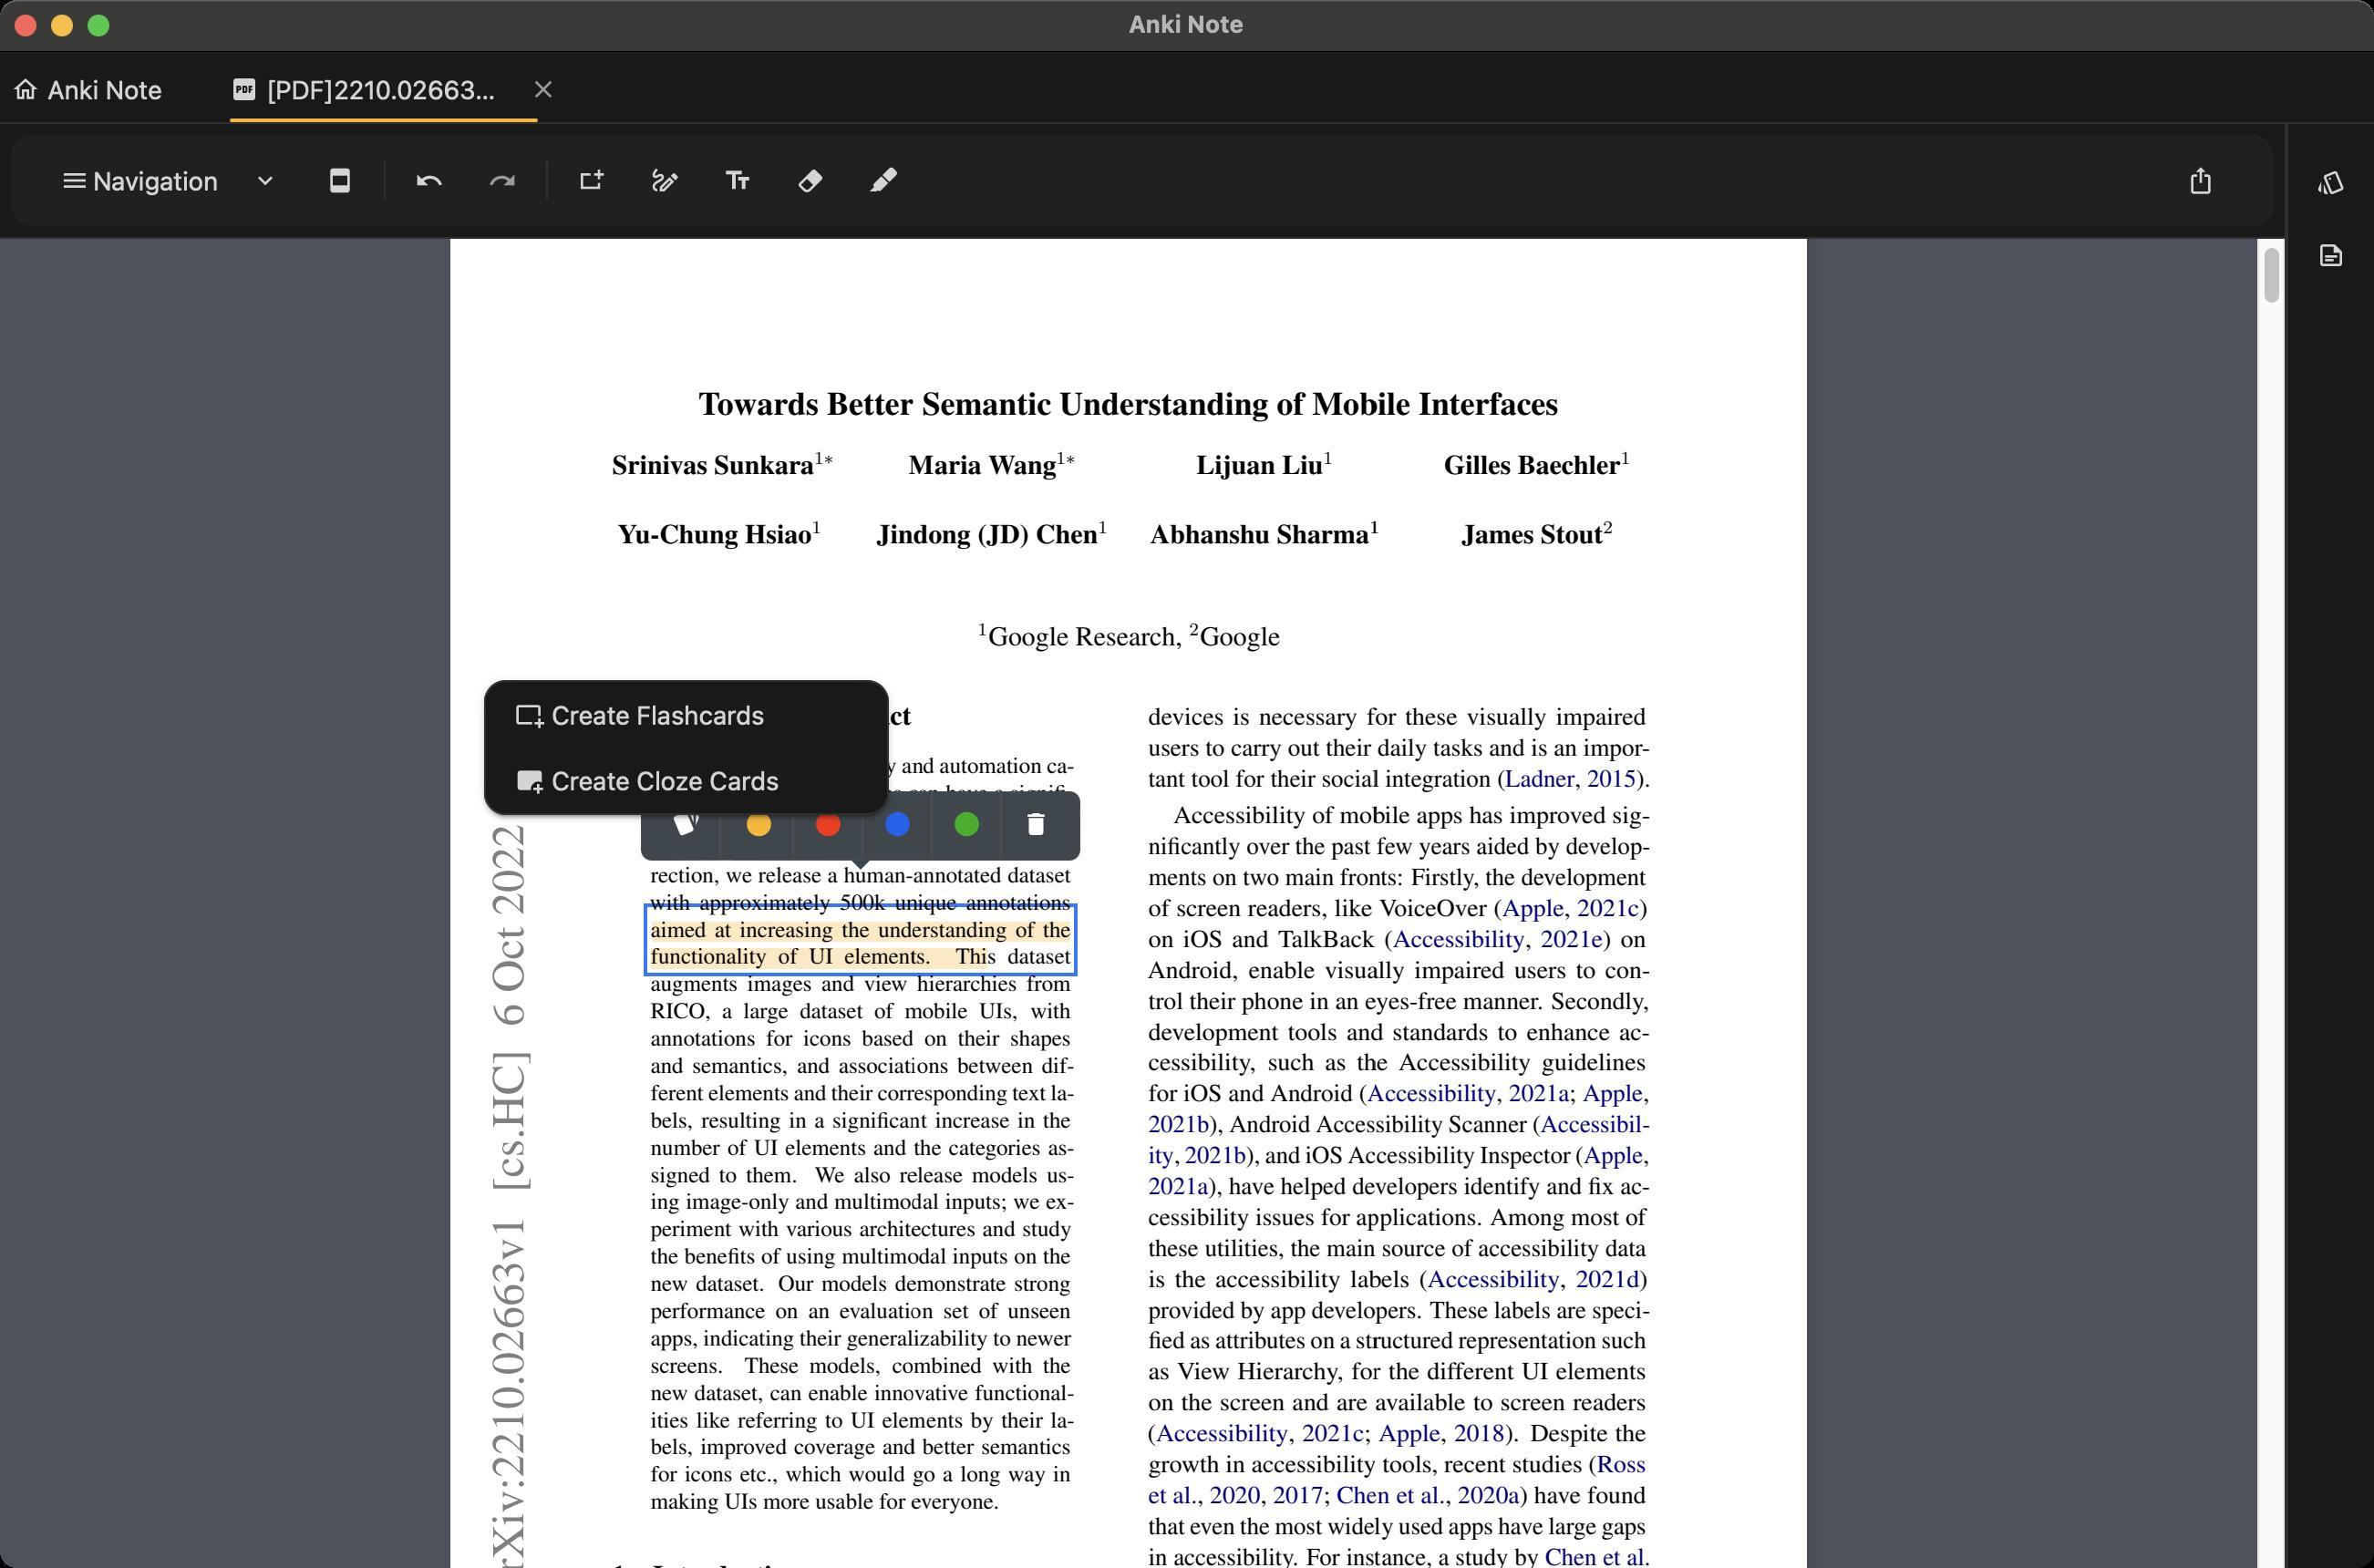
Accessibility tree:
{"name": "Anki_Note", "role": "AXWindow", "description": null, "role_description": "standard window", "value": null, "position": "233.00;83.00", "size": "1302;860", "children": [{"name": null, "role": "AXGroup", "description": null, "role_description": "group", "value": null, "position": "0.00;0.00", "size": "1302;860", "children": [{"name": null, "role": "AXGroup", "description": null, "role_description": "group", "value": null, "position": "0.00;28.00", "size": "1302;832", "children": [{"name": null, "role": "AXGroup", "description": null, "role_description": "group", "value": null, "position": "0.00;28.00", "size": "1302;832", "children": [{"name": "", "role": "AXScrollArea", "description": "", "role_description": "scroll area", "value": "", "position": "0.00;28.00", "size": "1302;832", "children": [{"name": "", "role": "AXWebArea", "description": "Tea Note", "role_description": "HTML content", "value": "", "position": "0.00;28.00", "size": "1302;832", "children": [{"name": "", "role": "AXStaticText", "description": "", "role_description": "text", "value": "home", "position": "6.00;41.00", "size": "16;16", "children": []}, {"name": "", "role": "AXGroup", "description": "", "role_description": "group", "value": "", "position": "26.00;38.00", "size": "63;22", "children": [{"name": "", "role": "AXStaticText", "description": "", "role_description": "text", "value": "Anki Note", "position": "26.00;40.00", "size": "63;18", "children": []}]}, {"name": "", "role": "AXGroup", "description": "", "role_description": "group", "value": "", "position": "6.00;65.00", "size": "97;2", "children": []}, {"name": "", "role": "AXStaticText", "description": "", "role_description": "text", "value": null, "position": "126.00;41.00", "size": "16;16", "children": []}, {"name": "", "role": "AXGroup", "description": "", "role_description": "group", "value": "", "position": "146.00;38.00", "size": "130;22", "children": [{"name": "", "role": "AXStaticText", "description": "", "role_description": "text", "value": "[PDF]2210.02663v1.pdf", "position": "146.00;40.00", "size": "125;18", "children": []}]}, {"name": "", "role": "AXGroup", "description": "", "role_description": "group", "value": "", "position": "282.00;31.00", "size": "32;36", "children": [{"name": "", "role": "AXStaticText", "description": "", "role_description": "text", "value": "close", "position": "290.00;41.00", "size": "16;16", "children": []}]}, {"name": "", "role": "AXGroup", "description": "", "role_description": "group", "value": "", "position": "126.00;65.00", "size": "169;2", "children": []}, {"name": "", "role": "AXStaticText", "description": "", "role_description": "text", "value": "menu", "position": "33.00;91.00", "size": "16;16", "children": []}, {"name": "", "role": "AXStaticText", "description": "", "role_description": "text", "value": "Navigation", "position": "51.00;90.00", "size": "69;18", "children": []}, {"name": "", "role": "AXStaticText", "description": "", "role_description": "text", "value": "expand_more", "position": "137.00;91.00", "size": "17;16", "children": []}, {"name": "", "role": "AXGroup", "description": "", "role_description": "group", "value": "", "position": "170.00;83.00", "size": "33;32", "children": [{"name": "", "role": "AXStaticText", "description": "", "role_description": "text", "value": null, "position": "178.00;91.00", "size": "17;16", "children": []}]}, {"name": "", "role": "AXStaticText", "description": "", "role_description": "text", "value": "|", "position": "209.00;90.00", "size": "4;18", "children": []}, {"name": "", "role": "AXStaticText", "description": "", "role_description": "text", "value": "undo", "position": "227.00;91.00", "size": "17;16", "children": []}, {"name": "", "role": "AXStaticText", "description": "", "role_description": "text", "value": "redo", "position": "267.00;91.00", "size": "17;16", "children": []}, {"name": "", "role": "AXStaticText", "description": "", "role_description": "text", "value": "|", "position": "298.00;90.00", "size": "4;18", "children": []}, {"name": "", "role": "AXStaticText", "description": "", "role_description": "text", "value": null, "position": "316.00;91.00", "size": "17;16", "children": []}, {"name": "", "role": "AXStaticText", "description": "", "role_description": "text", "value": "draw", "position": "356.00;91.00", "size": "17;16", "children": []}, {"name": "", "role": "AXStaticText", "description": "", "role_description": "text", "value": "text_fields", "position": "396.00;91.00", "size": "17;16", "children": []}, {"name": "", "role": "AXStaticText", "description": "", "role_description": "text", "value": null, "position": "436.00;91.00", "size": "17;16", "children": []}, {"name": "", "role": "AXStaticText", "description": "", "role_description": "text", "value": null, "position": "476.00;91.00", "size": "17;16", "children": []}, {"name": "", "role": "AXGroup", "description": "", "role_description": "group", "value": "", "position": "1191.00;83.00", "size": "32;32", "children": [{"name": "", "role": "AXStaticText", "description": "", "role_description": "text", "value": null, "position": "1199.00;91.00", "size": "16;16", "children": []}]}, {"name": "", "role": "AXScrollArea", "description": "", "role_description": "scroll area", "value": "", "position": "0.00;131.00", "size": "1253;729", "children": [{"name": "", "role": "AXWebArea", "description": "PSPDFKit", "role_description": "HTML content", "value": "", "position": "0.00;131.00", "size": "1253;729", "children": [{"name": "", "role": "AXGroup", "description": "", "role_description": "Document viewport", "value": "", "position": "0.00;131.00", "size": "1253;729", "children": [{"name": "", "role": "AXGroup", "description": "", "role_description": "group", "value": "", "position": "494.00;138.00", "size": "744;6439", "children": [{"name": "", "role": "AXGroup", "description": "", "role_description": "group", "value": "", "position": "247.00;118.00", "size": "991;1073", "children": [{"name": "", "role": "AXGroup", "description": "Page 1", "role_description": "group", "value": "", "position": "247.00;118.00", "size": "744;1053", "children": []}, {"name": "", "role": "AXGroup", "description": "", "role_description": "group", "value": "", "position": "555.00;143.00", "size": "745;1052", "children": []}, {"name": "", "role": "AXGroup", "description": "", "role_description": "group", "value": "", "position": "370.00;128.00", "size": "492;637", "children": []}, {"name": "", "role": "AXGroup", "description": "", "role_description": "group", "value": "", "position": "0.00;131.00", "size": "0;0", "children": []}, {"name": "", "role": "AXStaticText", "description": "", "role_description": "text", "value": "Towards Better Semantic Understanding of Mobile Interfaces Srinivas Sunkara1∗ Maria Wang1∗ Lijuan Liu1 Gilles Baechler1 Yu-Chung Hsiao1 Jindong (JD) Chen1 Abhanshu Sharma1 James Stout2 1Google Research, 2Google Abstract Improving the accessibility and automation ca- pabilities of mobile devices can have a signifi- cant positive impact on the daily lives of count- less users. To stimulate research in this di- rection, we release a human-annotated dataset with approximately 500k unique annotations aimed at increasing the understanding of the functionality of UI elements. This dataset augments images and view hierarchies from RICO, a large dataset of mobile UIs, with annotations for icons based on their shapes and semantics, and associations between dif- ferent elements and their corresponding text la- bels, resulting in a significant increase in the number of UI elements and the categories as- signed to them. We also release models us- ing image-only and multimodal inputs; we ex- periment with various architectures and study the benefits of using multimodal inputs on the new dataset. Our models demonstrate strong performance on an evaluation set of unseen apps, indicating their generalizability to newer screens. These models, combined with the new dataset, can enable innovative functional- ities like referring to UI elements by their la- bels, improved coverage and better semantics for icons etc., which would go a long way in making UIs more usable for everyone. 1 Introduction Mobile devices like phones and tablets have be- come ubiquitous and indispensable to carry out our daily activities. It is not an exaggeration to say that usage of mobile devices is becoming a re- quirement for full participation in society. Recent reports from the WHO and others (Organization, 2021; Peter Ackland and Bourne, 2017) estimate that around 2.2 billion people across the world have some form of vision impairment, out of which 36 million people are blind. Accessibility of mobile *Equal contribution, correspondence: {srini- vasksun,mariawang}@google.com devices is necessary for these visually impaired users to carry out their daily tasks and is an impor- tant tool for their social integration (Ladner, 2015). Accessibility of mobile apps has improved sig- nificantly over the past few years aided by develop- ments on two main fronts: Firstly, the development of screen readers, like VoiceOver (Apple, 2021c) on iOS and TalkBack (Accessibility, 2021e) on Android, enable visually impaired users to con- trol their phone in an eyes-free manner. Secondly, development tools and standards to enhance ac- cessibility, such as the Accessibility guidelines for iOS and Android (Accessibility, 2021a; Apple, 2021b), Android Accessibility Scanner (Accessibil- ity, 2021b), and iOS Accessibility Inspector (Apple, 2021a), have helped developers identify and fix ac- cessibility issues for applications. Among most of these utilities, the main source of accessibility data is the accessibility labels (Accessibility, 2021d) provided by app developers. These labels are speci- fied as attributes on a structured representation such as View Hierarchy, for the different UI elements on the screen and are available to screen readers (Accessibility, 2021c; Apple, 2018). Despite the growth in accessibility tools, recent studies (Ross et al., 2020, 2017; Chen et al., 2020a) have found that even the most widely used apps have large gaps in accessibility. For instance, a study by Chen et al. (2020a) of more than 7k apps and 279k screens re- vealed that around 77% of the apps and 60% of the screens had at least one element without explicit labels. Similarly, Ross et al. (2020) found that, in a population of 10k apps, 53% of the Image Button elements were missing labels. In this paper, we attempt to encourage further research into improving mobile device accessibil- ity and increasing device automation by releasing an enhanced version of the RICO dataset (Deka et al., 2017) with high-quality human annotations aimed at semantic understanding of various UI el- ements. Firstly, following a study by Ross et al. arXiv:2210.02663v1 [cs.HC] 6 Oct 2022", "position": "247.00;118.00", "size": "930;1316", "children": []}, {"name": "", "role": "AXGroup", "description": "", "role_description": "group", "value": "", "position": "604.00;519.00", "size": "230;33", "children": [{"name": "", "role": "AXButton", "description": "Annotation: Text Highlight", "role_description": "button", "value": "", "position": "357.00;499.00", "size": "478;53", "children": []}]}, {"name": "", "role": "AXGroup", "description": "", "role_description": "group", "value": "", "position": "0.00;131.00", "size": "0;0", "children": []}, {"name": "", "role": "AXGroup", "description": "", "role_description": "group", "value": "", "position": "780.00;989.00", "size": "75;15", "children": [{"name": "", "role": "AXGroup", "description": "", "role_description": "group", "value": "", "position": "780.00;988.00", "size": "76;16", "children": [{"name": "", "role": "AXLink", "description": "#page=10", "role_description": "link", "value": "", "position": "533.00;968.00", "size": "76;16", "children": []}]}]}, {"name": "", "role": "AXGroup", "description": "", "role_description": "group", "value": "", "position": "581.00;1006.00", "size": "31;14", "children": [{"name": "", "role": "AXGroup", "description": "", "role_description": "group", "value": "", "position": "581.00;1005.00", "size": "31;15", "children": [{"name": "", "role": "AXLink", "description": "#page=10", "role_description": "link", "value": "", "position": "334.00;985.00", "size": "31;15", "children": []}]}]}, {"name": "", "role": "AXGroup", "description": "", "role_description": "group", "value": "", "position": "616.00;1006.00", "size": "151;14", "children": [{"name": "", "role": "AXGroup", "description": "", "role_description": "group", "value": "", "position": "616.00;1005.00", "size": "152;15", "children": [{"name": "", "role": "AXLink", "description": "#page=10", "role_description": "link", "value": "", "position": "369.00;985.00", "size": "152;15", "children": []}]}]}, {"name": "", "role": "AXGroup", "description": "", "role_description": "group", "value": "", "position": "771.00;1006.00", "size": "31;14", "children": [{"name": "", "role": "AXGroup", "description": "", "role_description": "group", "value": "", "position": "771.00;1005.00", "size": "32;15", "children": [{"name": "", "role": "AXLink", "description": "#page=10", "role_description": "link", "value": "", "position": "524.00;985.00", "size": "32;15", "children": []}]}]}, {"name": "", "role": "AXGroup", "description": "", "role_description": "group", "value": "", "position": "1071.00;441.00", "size": "41;15", "children": [{"name": "", "role": "AXGroup", "description": "", "role_description": "group", "value": "", "position": "1071.00;440.00", "size": "41;16", "children": [{"name": "", "role": "AXLink", "description": "#page=9", "role_description": "link", "value": "", "position": "824.00;420.00", "size": "41;16", "children": []}]}]}, {"name": "", "role": "AXGroup", "description": "", "role_description": "group", "value": "", "position": "1116.00;441.00", "size": "30;15", "children": [{"name": "", "role": "AXGroup", "description": "", "role_description": "group", "value": "", "position": "1115.00;440.00", "size": "31;16", "children": [{"name": "", "role": "AXLink", "description": "#page=9", "role_description": "link", "value": "", "position": "868.00;420.00", "size": "31;16", "children": []}]}]}, {"name": "", "role": "AXGroup", "description": "", "role_description": "group", "value": "", "position": "1069.00;512.00", "size": "37;15", "children": [{"name": "", "role": "AXGroup", "description": "", "role_description": "group", "value": "", "position": "1069.00;512.00", "size": "37;15", "children": [{"name": "", "role": "AXLink", "description": "#page=8", "role_description": "link", "value": "", "position": "822.00;492.00", "size": "37;15", "children": []}]}]}, {"name": "", "role": "AXGroup", "description": "", "role_description": "group", "value": "", "position": "1110.00;512.00", "size": "37;15", "children": [{"name": "", "role": "AXGroup", "description": "", "role_description": "group", "value": "", "position": "1110.00;512.00", "size": "38;15", "children": [{"name": "", "role": "AXLink", "description": "#page=8", "role_description": "link", "value": "", "position": "863.00;492.00", "size": "38;15", "children": []}]}]}, {"name": "", "role": "AXGroup", "description": "", "role_description": "group", "value": "", "position": "1009.00;529.00", "size": "76;15", "children": [{"name": "", "role": "AXGroup", "description": "", "role_description": "group", "value": "", "position": "1009.00;528.00", "size": "76;16", "children": [{"name": "", "role": "AXLink", "description": "#page=8", "role_description": "link", "value": "", "position": "762.00;508.00", "size": "76;16", "children": []}]}]}, {"name": "", "role": "AXGroup", "description": "", "role_description": "group", "value": "", "position": "1090.00;529.00", "size": "37;15", "children": [{"name": "", "role": "AXGroup", "description": "", "role_description": "group", "value": "", "position": "1090.00;528.00", "size": "38;16", "children": [{"name": "", "role": "AXLink", "description": "#page=8", "role_description": "link", "value": "", "position": "843.00;508.00", "size": "38;16", "children": []}]}]}, {"name": "", "role": "AXGroup", "description": "", "role_description": "group", "value": "", "position": "995.00;613.00", "size": "74;16", "children": [{"name": "", "role": "AXGroup", "description": "", "role_description": "group", "value": "", "position": "995.00;613.00", "size": "74;16", "children": [{"name": "", "role": "AXLink", "description": "#page=8", "role_description": "link", "value": "", "position": "748.00;593.00", "size": "74;16", "children": []}]}]}, {"name": "", "role": "AXGroup", "description": "", "role_description": "group", "value": "", "position": "1073.00;613.00", "size": "36;16", "children": [{"name": "", "role": "AXGroup", "description": "", "role_description": "group", "value": "", "position": "1073.00;613.00", "size": "36;16", "children": [{"name": "", "role": "AXLink", "description": "#page=8", "role_description": "link", "value": "", "position": "826.00;593.00", "size": "36;16", "children": []}]}]}, {"name": "", "role": "AXGroup", "description": "", "role_description": "group", "value": "", "position": "1113.00;613.00", "size": "36;16", "children": [{"name": "", "role": "AXGroup", "description": "", "role_description": "group", "value": "", "position": "1113.00;613.00", "size": "36;16", "children": [{"name": "", "role": "AXLink", "description": "#page=8", "role_description": "link", "value": "", "position": "866.00;593.00", "size": "36;16", "children": []}]}]}, {"name": "", "role": "AXGroup", "description": "", "role_description": "group", "value": "", "position": "875.00;630.00", "size": "37;16", "children": [{"name": "", "role": "AXGroup", "description": "", "role_description": "group", "value": "", "position": "875.00;630.00", "size": "37;16", "children": [{"name": "", "role": "AXLink", "description": "#page=8", "role_description": "link", "value": "", "position": "628.00;610.00", "size": "37;16", "children": []}]}]}, {"name": "", "role": "AXGroup", "description": "", "role_description": "group", "value": "", "position": "1090.00;630.00", "size": "61;16", "children": [{"name": "", "role": "AXGroup", "description": "", "role_description": "group", "value": "", "position": "1090.00;630.00", "size": "61;16", "children": [{"name": "", "role": "AXLink", "description": "#page=8", "role_description": "link", "value": "", "position": "843.00;610.00", "size": "61;16", "children": []}]}]}, {"name": "", "role": "AXGroup", "description": "", "role_description": "group", "value": "", "position": "875.00;647.00", "size": "17;15", "children": [{"name": "", "role": "AXGroup", "description": "", "role_description": "group", "value": "", "position": "875.00;647.00", "size": "17;15", "children": [{"name": "", "role": "AXLink", "description": "#page=8", "role_description": "link", "value": "", "position": "628.00;627.00", "size": "17;15", "children": []}]}]}, {"name": "", "role": "AXGroup", "description": "", "role_description": "group", "value": "", "position": "895.00;647.00", "size": "37;15", "children": [{"name": "", "role": "AXGroup", "description": "", "role_description": "group", "value": "", "position": "895.00;647.00", "size": "37;15", "children": [{"name": "", "role": "AXLink", "description": "#page=8", "role_description": "link", "value": "", "position": "648.00;627.00", "size": "37;15", "children": []}]}]}, {"name": "", "role": "AXGroup", "description": "", "role_description": "group", "value": "", "position": "1114.00;647.00", "size": "35;15", "children": [{"name": "", "role": "AXGroup", "description": "", "role_description": "group", "value": "", "position": "1113.00;647.00", "size": "36;15", "children": [{"name": "", "role": "AXLink", "description": "#page=8", "role_description": "link", "value": "", "position": "866.00;627.00", "size": "36;15", "children": []}]}]}, {"name": "", "role": "AXGroup", "description": "", "role_description": "group", "value": "", "position": "875.00;664.00", "size": "36;15", "children": [{"name": "", "role": "AXGroup", "description": "", "role_description": "group", "value": "", "position": "875.00;664.00", "size": "36;15", "children": [{"name": "", "role": "AXLink", "description": "#page=8", "role_description": "link", "value": "", "position": "628.00;644.00", "size": "36;15", "children": []}]}]}, {"name": "", "role": "AXGroup", "description": "", "role_description": "group", "value": "", "position": "1028.00;715.00", "size": "76;15", "children": [{"name": "", "role": "AXGroup", "description": "", "role_description": "group", "value": "", "position": "1028.00;715.00", "size": "76;15", "children": [{"name": "", "role": "AXLink", "description": "#page=8", "role_description": "link", "value": "", "position": "781.00;695.00", "size": "76;15", "children": []}]}]}, {"name": "", "role": "AXGroup", "description": "", "role_description": "group", "value": "", "position": "1110.00;715.00", "size": "37;15", "children": [{"name": "", "role": "AXGroup", "description": "", "role_description": "group", "value": "", "position": "1109.00;715.00", "size": "39;15", "children": [{"name": "", "role": "AXLink", "description": "#page=8", "role_description": "link", "value": "", "position": "862.00;695.00", "size": "39;15", "children": []}]}]}, {"name": "", "role": "AXGroup", "description": "", "role_description": "group", "value": "", "position": "879.00;800.00", "size": "76;15", "children": [{"name": "", "role": "AXGroup", "description": "", "role_description": "group", "value": "", "position": "879.00;799.00", "size": "76;16", "children": [{"name": "", "role": "AXLink", "description": "#page=8", "role_description": "link", "value": "", "position": "632.00;779.00", "size": "76;16", "children": []}]}]}, {"name": "", "role": "AXGroup", "description": "", "role_description": "group", "value": "", "position": "959.00;800.00", "size": "37;15", "children": [{"name": "", "role": "AXGroup", "description": "", "role_description": "group", "value": "", "position": "959.00;799.00", "size": "38;16", "children": [{"name": "", "role": "AXLink", "description": "#page=8", "role_description": "link", "value": "", "position": "712.00;779.00", "size": "38;16", "children": []}]}]}, {"name": "", "role": "AXGroup", "description": "", "role_description": "group", "value": "", "position": "1001.00;800.00", "size": "37;15", "children": [{"name": "", "role": "AXGroup", "description": "", "role_description": "group", "value": "", "position": "1001.00;799.00", "size": "38;16", "children": [{"name": "", "role": "AXLink", "description": "#page=8", "role_description": "link", "value": "", "position": "754.00;779.00", "size": "38;16", "children": []}]}]}, {"name": "", "role": "AXGroup", "description": "", "role_description": "group", "value": "", "position": "1043.00;800.00", "size": "31;15", "children": [{"name": "", "role": "AXGroup", "description": "", "role_description": "group", "value": "", "position": "1042.00;799.00", "size": "32;16", "children": [{"name": "", "role": "AXLink", "description": "#page=8", "role_description": "link", "value": "", "position": "795.00;779.00", "size": "32;16", "children": []}]}]}, {"name": "", "role": "AXGroup", "description": "", "role_description": "group", "value": "", "position": "1121.00;817.00", "size": "30;15", "children": [{"name": "", "role": "AXGroup", "description": "", "role_description": "group", "value": "", "position": "1121.00;816.00", "size": "30;16", "children": [{"name": "", "role": "AXLink", "description": "#page=10", "role_description": "link", "value": "", "position": "874.00;796.00", "size": "30;16", "children": []}]}]}, {"name": "", "role": "AXGroup", "description": "", "role_description": "group", "value": "", "position": "875.00;834.00", "size": "30;14", "children": [{"name": "", "role": "AXGroup", "description": "", "role_description": "group", "value": "", "position": "875.00;833.00", "size": "30;15", "children": [{"name": "", "role": "AXLink", "description": "#page=10", "role_description": "link", "value": "", "position": "628.00;813.00", "size": "30;15", "children": []}]}]}, {"name": "", "role": "AXGroup", "description": "", "role_description": "group", "value": "", "position": "909.00;834.00", "size": "31;14", "children": [{"name": "", "role": "AXGroup", "description": "", "role_description": "group", "value": "", "position": "909.00;833.00", "size": "31;15", "children": [{"name": "", "role": "AXLink", "description": "#page=10", "role_description": "link", "value": "", "position": "662.00;813.00", "size": "31;15", "children": []}]}]}, {"name": "", "role": "AXGroup", "description": "", "role_description": "group", "value": "", "position": "943.00;834.00", "size": "31;14", "children": [{"name": "", "role": "AXGroup", "description": "", "role_description": "group", "value": "", "position": "943.00;833.00", "size": "31;15", "children": [{"name": "", "role": "AXLink", "description": "#page=10", "role_description": "link", "value": "", "position": "696.00;813.00", "size": "31;15", "children": []}]}]}, {"name": "", "role": "AXGroup", "description": "", "role_description": "group", "value": "", "position": "978.00;834.00", "size": "63;14", "children": [{"name": "", "role": "AXGroup", "description": "", "role_description": "group", "value": "", "position": "978.00;833.00", "size": "63;15", "children": [{"name": "", "role": "AXLink", "description": "#page=8", "role_description": "link", "value": "", "position": "731.00;813.00", "size": "63;15", "children": []}]}]}, {"name": "", "role": "AXGroup", "description": "", "role_description": "group", "value": "", "position": "1045.00;834.00", "size": "37;14", "children": [{"name": "", "role": "AXGroup", "description": "", "role_description": "group", "value": "", "position": "1045.00;833.00", "size": "37;15", "children": [{"name": "", "role": "AXLink", "description": "#page=8", "role_description": "link", "value": "", "position": "798.00;813.00", "size": "37;15", "children": []}]}]}, {"name": "", "role": "AXGroup", "description": "", "role_description": "group", "value": "", "position": "1093.00;867.00", "size": "60;16", "children": [{"name": "", "role": "AXGroup", "description": "", "role_description": "group", "value": "", "position": "1092.00;867.00", "size": "61;16", "children": [{"name": "", "role": "AXLink", "description": "#page=8", "role_description": "link", "value": "", "position": "845.00;847.00", "size": "61;16", "children": []}]}]}, {"name": "", "role": "AXGroup", "description": "", "role_description": "group", "value": "", "position": "879.00;884.00", "size": "36;16", "children": [{"name": "", "role": "AXGroup", "description": "", "role_description": "group", "value": "", "position": "879.00;884.00", "size": "36;16", "children": [{"name": "", "role": "AXLink", "description": "#page=8", "role_description": "link", "value": "", "position": "632.00;864.00", "size": "36;16", "children": []}]}]}, {"name": "", "role": "AXGroup", "description": "", "role_description": "group", "value": "", "position": "969.00;935.00", "size": "59;15", "children": [{"name": "", "role": "AXGroup", "description": "", "role_description": "group", "value": "", "position": "969.00;935.00", "size": "59;15", "children": [{"name": "", "role": "AXLink", "description": "#page=10", "role_description": "link", "value": "", "position": "722.00;915.00", "size": "59;15", "children": []}]}]}, {"name": "", "role": "AXGroup", "description": "", "role_description": "group", "value": "", "position": "1033.00;935.00", "size": "29;15", "children": [{"name": "", "role": "AXGroup", "description": "", "role_description": "group", "value": "", "position": "1032.00;935.00", "size": "30;15", "children": [{"name": "", "role": "AXLink", "description": "#page=10", "role_description": "link", "value": "", "position": "785.00;915.00", "size": "30;15", "children": []}]}]}, {"name": "", "role": "AXGroup", "description": "", "role_description": "group", "value": "", "position": "1119.00;1040.00", "size": "32;15", "children": [{"name": "", "role": "AXGroup", "description": "", "role_description": "group", "value": "", "position": "1118.00;1040.00", "size": "33;15", "children": [{"name": "", "role": "AXLink", "description": "#page=8", "role_description": "link", "value": "", "position": "871.00;1020.00", "size": "33;15", "children": []}]}]}, {"name": "", "role": "AXGroup", "description": "", "role_description": "group", "value": "", "position": "875.00;1057.00", "size": "30;15", "children": [{"name": "", "role": "AXGroup", "description": "", "role_description": "group", "value": "", "position": "875.00;1057.00", "size": "30;15", "children": [{"name": "", "role": "AXLink", "description": "#page=8", "role_description": "link", "value": "", "position": "628.00;1037.00", "size": "30;15", "children": []}]}]}, {"name": "", "role": "AXGroup", "description": "", "role_description": "group", "value": "", "position": "909.00;1057.00", "size": "30;15", "children": [{"name": "", "role": "AXGroup", "description": "", "role_description": "group", "value": "", "position": "909.00;1057.00", "size": "31;15", "children": [{"name": "", "role": "AXLink", "description": "#page=8", "role_description": "link", "value": "", "position": "662.00;1037.00", "size": "31;15", "children": []}]}]}, {"name": "", "role": "AXGroup", "description": "", "role_description": "group", "value": "", "position": "1091.00;1091.00", "size": "62;15", "children": [{"name": "", "role": "AXGroup", "description": "", "role_description": "group", "value": "", "position": "1091.00;1091.00", "size": "63;15", "children": [{"name": "", "role": "AXLink", "description": "#page=10", "role_description": "link", "value": "", "position": "844.00;1071.00", "size": "63;15", "children": []}]}]}]}, {"name": "", "role": "AXGroup", "description": "", "role_description": "group", "value": "", "position": "247.00;1195.00", "size": "991;1073", "children": [{"name": "", "role": "AXGroup", "description": "Page 2", "role_description": "group", "value": "", "position": "247.00;1195.00", "size": "744;1053", "children": []}, {"name": "", "role": "AXGroup", "description": "", "role_description": "group", "value": "", "position": "555.00;1220.00", "size": "745;1052", "children": []}]}, {"name": "", "role": "AXGroup", "description": "", "role_description": "group", "value": "", "position": "247.00;2272.00", "size": "991;1074", "children": [{"name": "", "role": "AXGroup", "description": "Page 3", "role_description": "group", "value": "", "position": "247.00;2272.00", "size": "744;1054", "children": []}, {"name": "", "role": "AXGroup", "description": "", "role_description": "group", "value": "", "position": "555.00;2297.00", "size": "745;1052", "children": []}]}, {"name": "", "role": "AXGroup", "description": "", "role_description": "group", "value": "", "position": "247.00;3350.00", "size": "991;1073", "children": [{"name": "", "role": "AXGroup", "description": "Page 4", "role_description": "group", "value": "", "position": "247.00;3350.00", "size": "744;1053", "children": []}, {"name": "", "role": "AXGroup", "description": "", "role_description": "group", "value": "", "position": "555.00;3375.00", "size": "745;1052", "children": []}]}, {"name": "", "role": "AXGroup", "description": "", "role_description": "group", "value": "", "position": "247.00;4427.00", "size": "991;1073", "children": [{"name": "", "role": "AXGroup", "description": "Page 5", "role_description": "group", "value": "", "position": "247.00;4427.00", "size": "744;1053", "children": []}, {"name": "", "role": "AXGroup", "description": "", "role_description": "group", "value": "", "position": "555.00;4452.00", "size": "745;1052", "children": []}]}, {"name": "", "role": "AXGroup", "description": "", "role_description": "group", "value": "", "position": "247.00;5504.00", "size": "991;1074", "children": [{"name": "", "role": "AXGroup", "description": "Page 6", "role_description": "group", "value": "", "position": "247.00;5504.00", "size": "744;1054", "children": []}, {"name": "", "role": "AXGroup", "description": "", "role_description": "group", "value": "", "position": "555.00;5529.00", "size": "745;1053", "children": []}]}]}, {"name": "", "role": "AXGroup", "description": "", "role_description": "group", "value": "", "position": "351.00;433.00", "size": "242;77", "children": [{"name": "", "role": "AXGroup", "description": "", "role_description": "group", "value": "", "position": "466.00;471.00", "size": "11;6", "children": []}, {"name": "", "role": "AXToolbar", "description": "", "role_description": "toolbar", "value": "", "position": "351.00;433.00", "size": "242;39", "children": [{"name": "", "role": "AXGroup", "description": "", "role_description": "group", "value": "", "position": "358.00;434.00", "size": "37;37", "children": [{"name": "", "role": "AXStaticText", "description": "", "role_description": "text", "value": null, "position": "368.00;443.00", "size": "17;17", "children": []}]}, {"name": "", "role": "AXGroup", "description": "", "role_description": "group", "value": "", "position": "0.00;131.00", "size": "0;0", "children": []}, {"name": "", "role": "AXGroup", "description": "", "role_description": "group", "value": "", "position": "398.00;434.00", "size": "37;37", "children": [{"name": "", "role": "AXStaticText", "description": "", "role_description": "text", "value": null, "position": "408.00;443.00", "size": "17;17", "children": []}]}, {"name": "", "role": "AXGroup", "description": "", "role_description": "group", "value": "", "position": "436.00;434.00", "size": "37;37", "children": [{"name": "", "role": "AXStaticText", "description": "", "role_description": "text", "value": null, "position": "446.00;443.00", "size": "17;17", "children": []}]}, {"name": "", "role": "AXGroup", "description": "", "role_description": "group", "value": "", "position": "474.00;434.00", "size": "37;37", "children": [{"name": "", "role": "AXStaticText", "description": "", "role_description": "text", "value": null, "position": "484.00;443.00", "size": "17;17", "children": []}]}, {"name": "", "role": "AXGroup", "description": "", "role_description": "group", "value": "", "position": "512.00;434.00", "size": "37;37", "children": [{"name": "", "role": "AXStaticText", "description": "", "role_description": "text", "value": null, "position": "522.00;443.00", "size": "17;17", "children": []}]}, {"name": "", "role": "AXGroup", "description": "", "role_description": "group", "value": "", "position": "550.00;434.00", "size": "37;37", "children": [{"name": "", "role": "AXStaticText", "description": "", "role_description": "text", "value": null, "position": "560.00;443.00", "size": "17;17", "children": []}]}]}]}, {"name": "", "role": "AXGroup", "description": "", "role_description": "group", "value": "", "position": "0.00;131.00", "size": "0;0", "children": []}]}, {"name": "", "role": "AXGroup", "description": "", "role_description": "application status", "value": "", "position": "-1.00;130.00", "size": "1;1", "children": []}]}]}, {"name": "", "role": "AXGroup", "description": "", "role_description": "group", "value": "", "position": "1254.00;68.00", "size": "48;792", "children": [{"name": "close", "role": "AXButton", "description": "", "role_description": "button", "value": "", "position": "1059.00;81.00", "size": "37;37", "children": []}, {"name": "", "role": "AXGroup", "description": "", "role_description": "group", "value": "", "position": "1099.00;89.00", "size": "167;21", "children": [{"name": "", "role": "AXStaticText", "description": "", "role_description": "text", "value": "Cards relative to this note", "position": "1099.00;91.00", "size": "167;17", "children": []}]}, {"name": "more_horiz", "role": "AXButton", "description": "", "role_description": "button", "value": "", "position": "1269.00;81.00", "size": "37;37", "children": []}, {"name": "", "role": "AXGroup", "description": "", "role_description": "group", "value": "", "position": "1075.00;145.00", "size": "95;36", "children": [{"name": null, "role": "AXButton", "description": "", "role_description": "button", "value": "", "position": "1075.00;145.00", "size": "54;36", "children": []}, {"name": "expand_more", "role": "AXButton", "description": "", "role_description": "button", "value": "", "position": "1128.00;145.00", "size": "42;36", "children": []}]}, {"name": "(_0_)", "role": "AXButton", "description": "", "role_description": "button", "value": "", "position": "1185.00;145.00", "size": "65;36", "children": []}, {"name": "more_horiz", "role": "AXButton", "description": "", "role_description": "button", "value": "", "position": "1249.00;145.00", "size": "37;36", "children": []}, {"name": "Auto_Generated", "role": "AXButton", "description": "", "role_description": "button", "value": "", "position": "1108.00;200.00", "size": "128;24", "children": []}, {"name": "Archived", "role": "AXButton", "description": "", "role_description": "button", "value": "", "position": "1108.00;228.00", "size": "87;24", "children": []}, {"name": "Not_Archived", "role": "AXButton", "description": "", "role_description": "button", "value": "", "position": "1108.00;256.00", "size": "112;24", "children": []}, {"name": "Cloze", "role": "AXButton", "description": "", "role_description": "button", "value": "", "position": "1108.00;284.00", "size": "67;24", "children": []}, {"name": "New", "role": "AXButton", "description": "", "role_description": "button", "value": "", "position": "1108.00;312.00", "size": "60;24", "children": []}, {"name": "", "role": "AXGroup", "description": "", "role_description": "group", "value": "", "position": "1201.00;342.00", "size": "7;16", "children": [{"name": "", "role": "AXStaticText", "description": "", "role_description": "text", "value": "0", "position": "1201.00;342.00", "size": "8;14", "children": []}]}, {"name": "", "role": "AXGroup", "description": "", "role_description": "group", "value": "", "position": "1209.00;342.00", "size": "23;16", "children": [{"name": "", "role": "AXStaticText", "description": "", "role_description": "text", "value": "New", "position": "1209.00;342.00", "size": "23;14", "children": []}]}, {"name": "", "role": "AXGroup", "description": "", "role_description": "group", "value": "", "position": "1181.00;362.00", "size": "7;16", "children": [{"name": "", "role": "AXStaticText", "description": "", "role_description": "text", "value": "0", "position": "1181.00;362.00", "size": "7;14", "children": []}]}, {"name": "", "role": "AXGroup", "description": "", "role_description": "group", "value": "", "position": "1189.00;362.00", "size": "43;16", "children": [{"name": "", "role": "AXStaticText", "description": "", "role_description": "text", "value": "Learning", "position": "1189.00;362.00", "size": "43;14", "children": []}]}, {"name": "", "role": "AXGroup", "description": "", "role_description": "group", "value": "", "position": "1188.00;382.00", "size": "8;16", "children": [{"name": "", "role": "AXStaticText", "description": "", "role_description": "text", "value": "0", "position": "1188.00;382.00", "size": "8;14", "children": []}]}, {"name": "", "role": "AXGroup", "description": "", "role_description": "group", "value": "", "position": "1196.00;382.00", "size": "36;16", "children": [{"name": "", "role": "AXStaticText", "description": "", "role_description": "text", "value": "Review", "position": "1196.00;382.00", "size": "36;14", "children": []}]}, {"name": "", "role": "AXGroup", "description": "", "role_description": "group", "value": "", "position": "1130.00;417.00", "size": "101;100", "children": []}, {"name": "", "role": "AXGroup", "description": "", "role_description": "group", "value": "", "position": "1125.00;519.00", "size": "111;38", "children": [{"name": "", "role": "AXStaticText", "description": "", "role_description": "text", "value": "No flashcard in this queue", "position": "1134.00;520.00", "size": "93;35", "children": []}]}, {"name": "", "role": "AXStaticText", "description": "", "role_description": "text", "value": "style", "position": "1270.00;92.00", "size": "17;16", "children": []}, {"name": "", "role": "AXStaticText", "description": "", "role_description": "text", "value": null, "position": "1270.00;132.00", "size": "17;16", "children": []}]}, {"name": "", "role": "AXGroup", "description": "", "role_description": "group", "value": "", "position": "-1.00;859.00", "size": "1;1", "children": []}, {"name": "", "role": "AXGroup", "description": "", "role_description": "group", "value": "", "position": "-1.00;859.00", "size": "1;1", "children": []}, {"name": "", "role": "AXGroup", "description": "", "role_description": "group", "value": "", "position": "-1.00;859.00", "size": "1;1", "children": []}, {"name": "", "role": "AXGroup", "description": "", "role_description": "group", "value": "", "position": "-1.00;859.00", "size": "1;1", "children": []}, {"name": "", "role": "AXGroup", "description": "", "role_description": "tooltip", "value": "", "position": "265.00;373.00", "size": "488;419", "children": [{"name": "", "role": "AXStaticText", "description": "", "role_description": "text", "value": null, "position": "282.00;384.00", "size": "17;16", "children": []}, {"name": "", "role": "AXStaticText", "description": "", "role_description": "text", "value": "Create Flashcards", "position": "302.00;383.00", "size": "118;18", "children": []}, {"name": "", "role": "AXStaticText", "description": "", "role_description": "text", "value": null, "position": "282.00;420.00", "size": "17;16", "children": []}, {"name": "", "role": "AXStaticText", "description": "", "role_description": "text", "value": "Create Cloze Cards", "position": "302.00;419.00", "size": "126;18", "children": []}]}]}]}]}]}]}, {"name": null, "role": "AXButton", "description": null, "role_description": "close button", "value": null, "position": "7.00;6.00", "size": "14;16", "children": []}, {"name": null, "role": "AXButton", "description": null, "role_description": "full screen button", "value": null, "position": "47.00;6.00", "size": "14;16", "children": [{"name": null, "role": "AXGroup", "description": null, "role_description": "group", "value": null, "position": "47.00;6.00", "size": "14;16", "children": [{"name": null, "role": "AXGroup", "description": null, "role_description": "group", "value": null, "position": "47.00;6.00", "size": "14;16", "children": []}]}]}, {"name": null, "role": "AXButton", "description": null, "role_description": "minimize button", "value": null, "position": "27.00;6.00", "size": "14;16", "children": []}, {"name": null, "role": "AXStaticText", "description": null, "role_description": "text", "value": "Anki Note", "position": "617.00;5.00", "size": "68;16", "children": []}]}